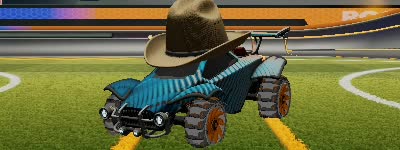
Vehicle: octane